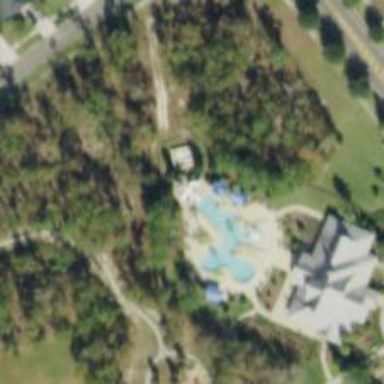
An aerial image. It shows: Water slide attraction.